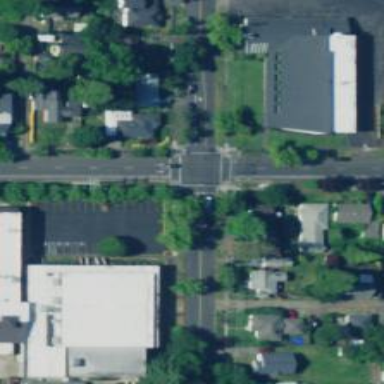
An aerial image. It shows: Solid stop line on the road.